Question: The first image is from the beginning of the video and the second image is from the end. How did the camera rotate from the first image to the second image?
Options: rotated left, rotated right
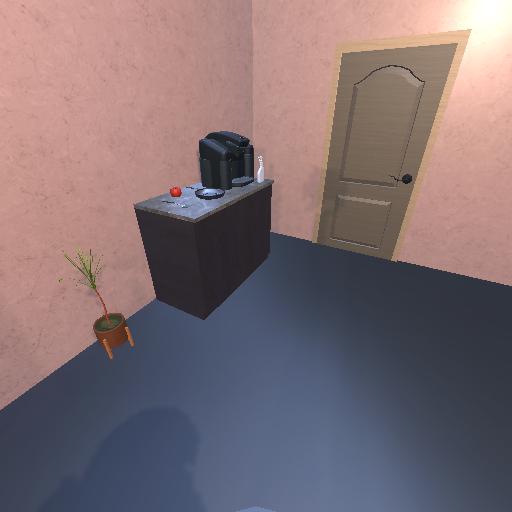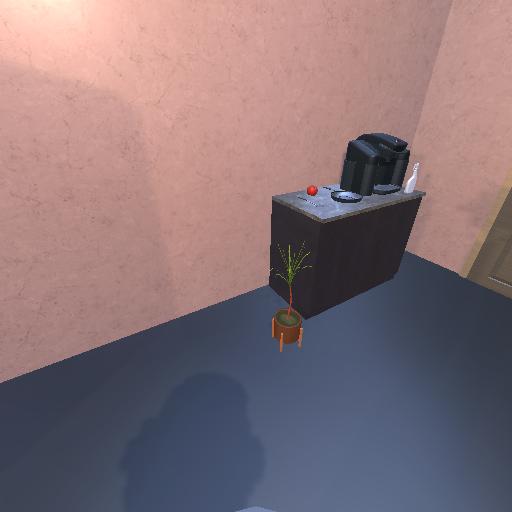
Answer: rotated left